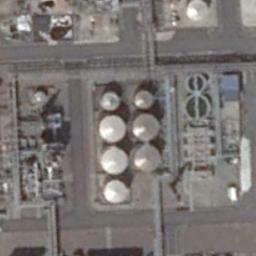
Label: storage tanks